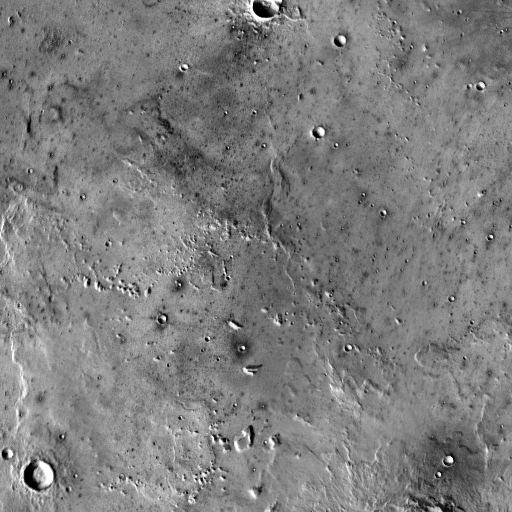
Crater classes present: Background, Other, Buried